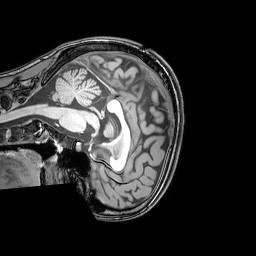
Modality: T1w
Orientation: sagittal
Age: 23
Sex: female
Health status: healthy
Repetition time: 0.081 s
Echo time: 0.037 s